This wavelet scalogram was computed from a rotor test-rig vibration snapshot. Determine the machine's mechanical condition. Answer with exactly one of: normal, misalignment, unbalance, looseness.
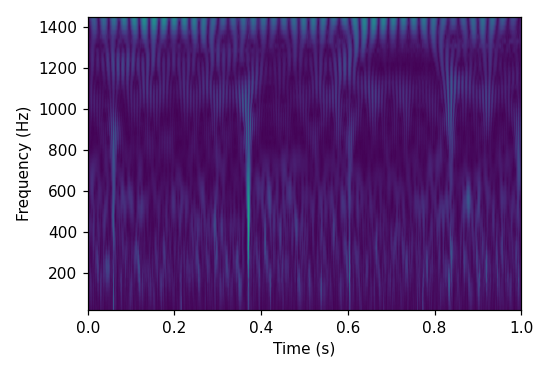
Answer: unbalance